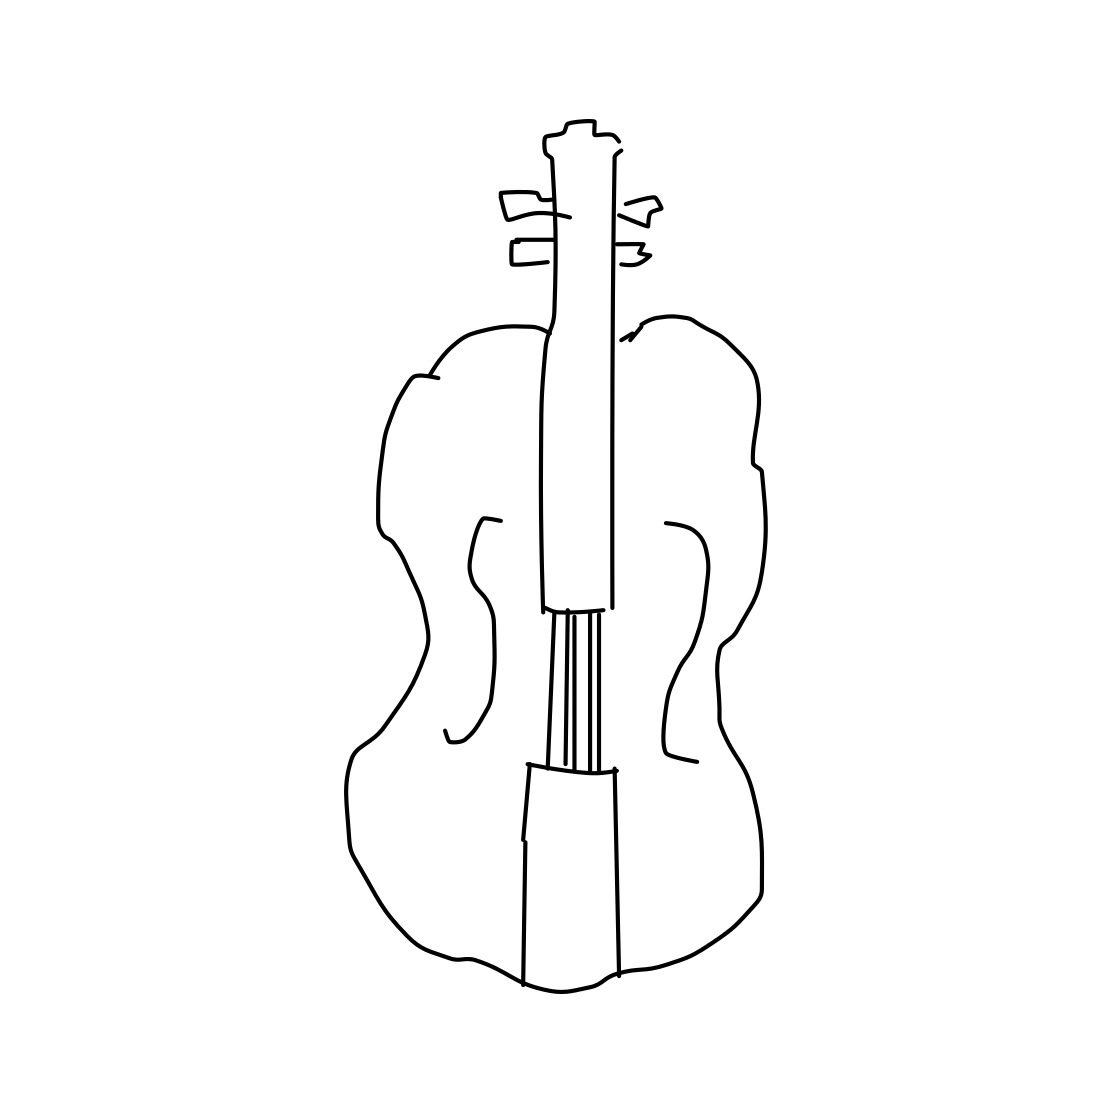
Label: violin